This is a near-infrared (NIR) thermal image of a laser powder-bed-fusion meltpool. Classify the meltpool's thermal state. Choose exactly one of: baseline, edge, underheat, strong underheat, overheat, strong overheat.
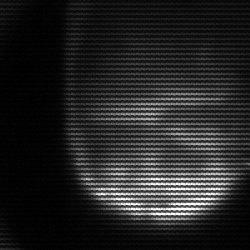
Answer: edge